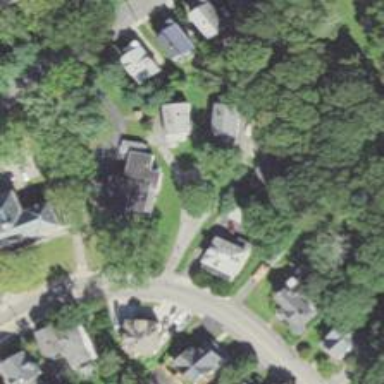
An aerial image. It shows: Residential driveway used as service road.